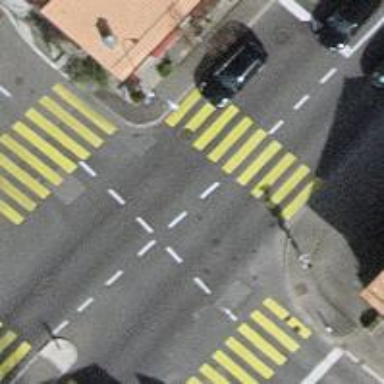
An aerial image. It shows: Road with traffic signals.